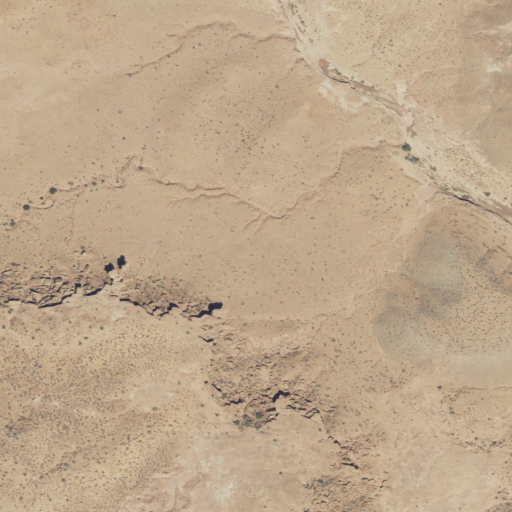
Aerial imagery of mountain in Utah named Chimney Rocks containing only shrub